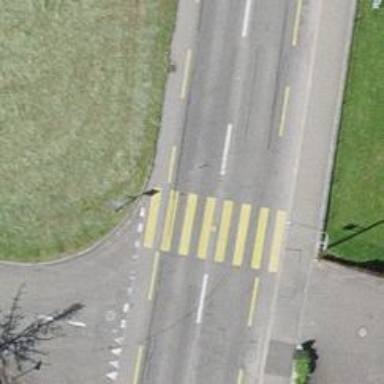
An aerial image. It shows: Unmarked crossing with zebra reference sign on the road.